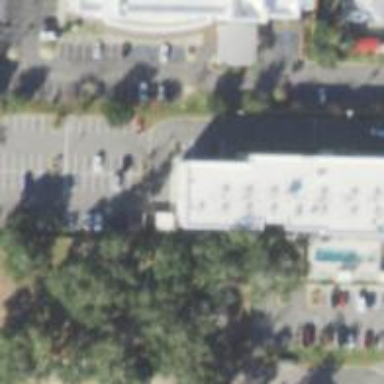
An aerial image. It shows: Parking space is available.